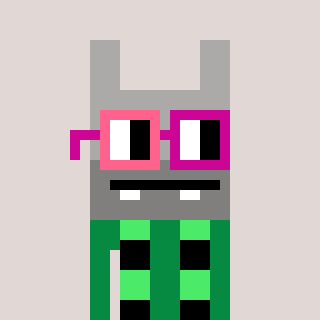
a pixel art character with square pink and red glasses, a rabbit-shaped head and a green-colored body on a warm background